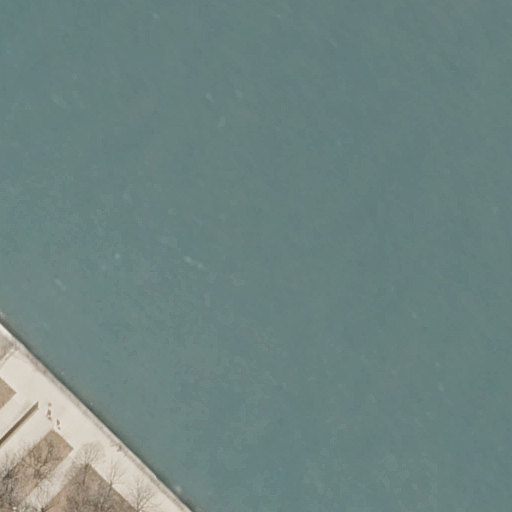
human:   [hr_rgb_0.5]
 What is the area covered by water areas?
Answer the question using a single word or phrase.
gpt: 9842m2

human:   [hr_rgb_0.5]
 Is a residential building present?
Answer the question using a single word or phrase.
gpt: no

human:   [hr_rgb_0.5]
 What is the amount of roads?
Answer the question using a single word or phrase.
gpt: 4

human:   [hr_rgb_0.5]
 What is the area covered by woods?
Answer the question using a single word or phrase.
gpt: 276m2

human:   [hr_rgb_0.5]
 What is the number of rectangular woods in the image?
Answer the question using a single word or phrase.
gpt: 1

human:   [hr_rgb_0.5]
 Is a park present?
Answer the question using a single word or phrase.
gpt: yes

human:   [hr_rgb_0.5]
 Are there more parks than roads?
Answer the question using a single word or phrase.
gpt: no

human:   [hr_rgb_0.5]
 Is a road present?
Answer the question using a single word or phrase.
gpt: yes

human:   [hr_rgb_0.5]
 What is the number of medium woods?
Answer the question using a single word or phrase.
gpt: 1

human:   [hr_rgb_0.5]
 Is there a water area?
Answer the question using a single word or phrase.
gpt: yes

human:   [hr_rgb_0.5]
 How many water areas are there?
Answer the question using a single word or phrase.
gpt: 1

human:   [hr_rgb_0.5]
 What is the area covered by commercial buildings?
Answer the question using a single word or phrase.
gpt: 0m2

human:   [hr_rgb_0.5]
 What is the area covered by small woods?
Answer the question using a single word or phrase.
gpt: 1m2

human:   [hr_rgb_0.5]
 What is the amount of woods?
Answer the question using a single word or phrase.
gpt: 2

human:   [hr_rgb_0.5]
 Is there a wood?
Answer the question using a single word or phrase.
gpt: yes

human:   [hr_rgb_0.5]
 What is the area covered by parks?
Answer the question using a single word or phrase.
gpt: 10603m2

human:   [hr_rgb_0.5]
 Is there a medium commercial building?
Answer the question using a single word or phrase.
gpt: no

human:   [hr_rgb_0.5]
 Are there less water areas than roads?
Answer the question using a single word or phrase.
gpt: yes

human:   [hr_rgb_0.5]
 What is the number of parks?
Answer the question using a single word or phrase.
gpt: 1

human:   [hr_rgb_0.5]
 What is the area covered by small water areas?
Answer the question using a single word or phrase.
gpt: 0m2

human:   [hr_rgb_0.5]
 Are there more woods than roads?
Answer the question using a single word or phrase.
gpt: no

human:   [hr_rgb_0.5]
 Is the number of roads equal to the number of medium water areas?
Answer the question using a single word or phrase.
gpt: no

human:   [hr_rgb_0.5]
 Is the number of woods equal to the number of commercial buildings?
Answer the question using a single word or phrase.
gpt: no

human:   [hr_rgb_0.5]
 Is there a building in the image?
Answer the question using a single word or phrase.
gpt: no

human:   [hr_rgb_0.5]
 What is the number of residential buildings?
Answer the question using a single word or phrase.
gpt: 0

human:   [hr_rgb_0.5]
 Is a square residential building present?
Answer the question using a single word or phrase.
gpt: no

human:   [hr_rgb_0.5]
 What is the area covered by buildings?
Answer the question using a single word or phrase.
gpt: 0m2

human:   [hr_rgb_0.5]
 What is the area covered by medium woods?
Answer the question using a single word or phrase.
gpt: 274m2

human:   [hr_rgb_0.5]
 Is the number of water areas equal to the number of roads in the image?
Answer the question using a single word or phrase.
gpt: no

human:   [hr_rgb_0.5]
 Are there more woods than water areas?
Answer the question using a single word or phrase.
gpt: yes

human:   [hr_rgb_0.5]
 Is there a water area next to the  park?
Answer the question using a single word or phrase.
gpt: yes

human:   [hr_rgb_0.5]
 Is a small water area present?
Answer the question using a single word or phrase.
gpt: no

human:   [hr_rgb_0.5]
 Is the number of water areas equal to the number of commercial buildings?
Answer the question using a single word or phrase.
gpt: no

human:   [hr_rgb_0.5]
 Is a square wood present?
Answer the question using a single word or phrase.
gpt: no

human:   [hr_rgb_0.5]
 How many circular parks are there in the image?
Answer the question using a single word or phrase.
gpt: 0

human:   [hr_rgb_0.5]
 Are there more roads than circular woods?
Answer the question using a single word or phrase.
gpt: yes

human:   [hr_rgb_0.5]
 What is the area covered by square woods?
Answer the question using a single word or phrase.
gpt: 0m2

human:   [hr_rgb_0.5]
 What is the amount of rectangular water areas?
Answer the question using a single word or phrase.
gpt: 1

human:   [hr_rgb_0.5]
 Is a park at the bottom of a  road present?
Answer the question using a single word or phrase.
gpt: yes

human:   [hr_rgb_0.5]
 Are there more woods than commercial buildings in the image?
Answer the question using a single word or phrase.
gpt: yes

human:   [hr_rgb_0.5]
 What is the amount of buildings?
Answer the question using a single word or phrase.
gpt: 0

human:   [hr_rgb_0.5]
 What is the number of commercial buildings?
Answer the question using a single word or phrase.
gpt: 0

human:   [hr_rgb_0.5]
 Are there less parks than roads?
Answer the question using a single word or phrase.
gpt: yes

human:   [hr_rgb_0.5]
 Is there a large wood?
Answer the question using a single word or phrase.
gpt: no

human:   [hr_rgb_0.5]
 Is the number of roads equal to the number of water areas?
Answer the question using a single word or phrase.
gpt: no

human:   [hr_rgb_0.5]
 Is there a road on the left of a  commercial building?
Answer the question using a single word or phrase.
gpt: no

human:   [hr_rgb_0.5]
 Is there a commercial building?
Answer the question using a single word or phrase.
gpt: no

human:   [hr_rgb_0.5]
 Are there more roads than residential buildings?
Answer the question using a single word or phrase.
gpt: yes

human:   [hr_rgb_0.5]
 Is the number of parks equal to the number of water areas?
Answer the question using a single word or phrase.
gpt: yes

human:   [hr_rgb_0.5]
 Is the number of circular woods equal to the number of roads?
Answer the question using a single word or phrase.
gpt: no

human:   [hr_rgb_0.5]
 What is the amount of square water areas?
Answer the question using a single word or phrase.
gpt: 0

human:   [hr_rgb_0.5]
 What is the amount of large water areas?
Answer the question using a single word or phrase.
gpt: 1

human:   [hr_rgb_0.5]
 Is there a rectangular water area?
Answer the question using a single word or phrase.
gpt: yes

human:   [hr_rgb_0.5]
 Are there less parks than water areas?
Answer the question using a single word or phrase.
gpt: no

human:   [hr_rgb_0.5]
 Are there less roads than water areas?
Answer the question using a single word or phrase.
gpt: no

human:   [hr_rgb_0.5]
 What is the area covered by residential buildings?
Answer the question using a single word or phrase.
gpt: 0m2

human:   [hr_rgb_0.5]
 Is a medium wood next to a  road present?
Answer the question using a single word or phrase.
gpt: yes

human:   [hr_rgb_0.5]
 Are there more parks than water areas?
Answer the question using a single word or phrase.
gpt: no

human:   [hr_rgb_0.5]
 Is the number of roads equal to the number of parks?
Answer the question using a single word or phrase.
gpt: no

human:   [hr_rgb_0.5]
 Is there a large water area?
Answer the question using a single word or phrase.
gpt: yes

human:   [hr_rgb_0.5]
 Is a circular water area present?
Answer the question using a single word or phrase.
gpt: no

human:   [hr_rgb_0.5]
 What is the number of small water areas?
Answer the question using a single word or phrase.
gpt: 0

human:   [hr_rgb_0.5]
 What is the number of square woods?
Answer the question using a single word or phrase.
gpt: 0

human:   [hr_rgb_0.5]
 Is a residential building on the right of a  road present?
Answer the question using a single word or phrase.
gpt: no